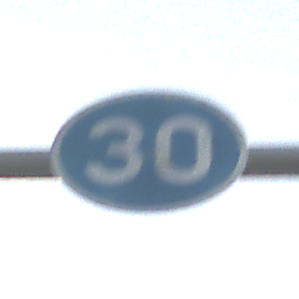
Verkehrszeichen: VorgeschriebeneMindestgeschwindigkeit
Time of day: MorningAfternoon
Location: Outdoor (Nature)
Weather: PartlyCloudy
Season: NotSpecified
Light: Natural